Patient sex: M
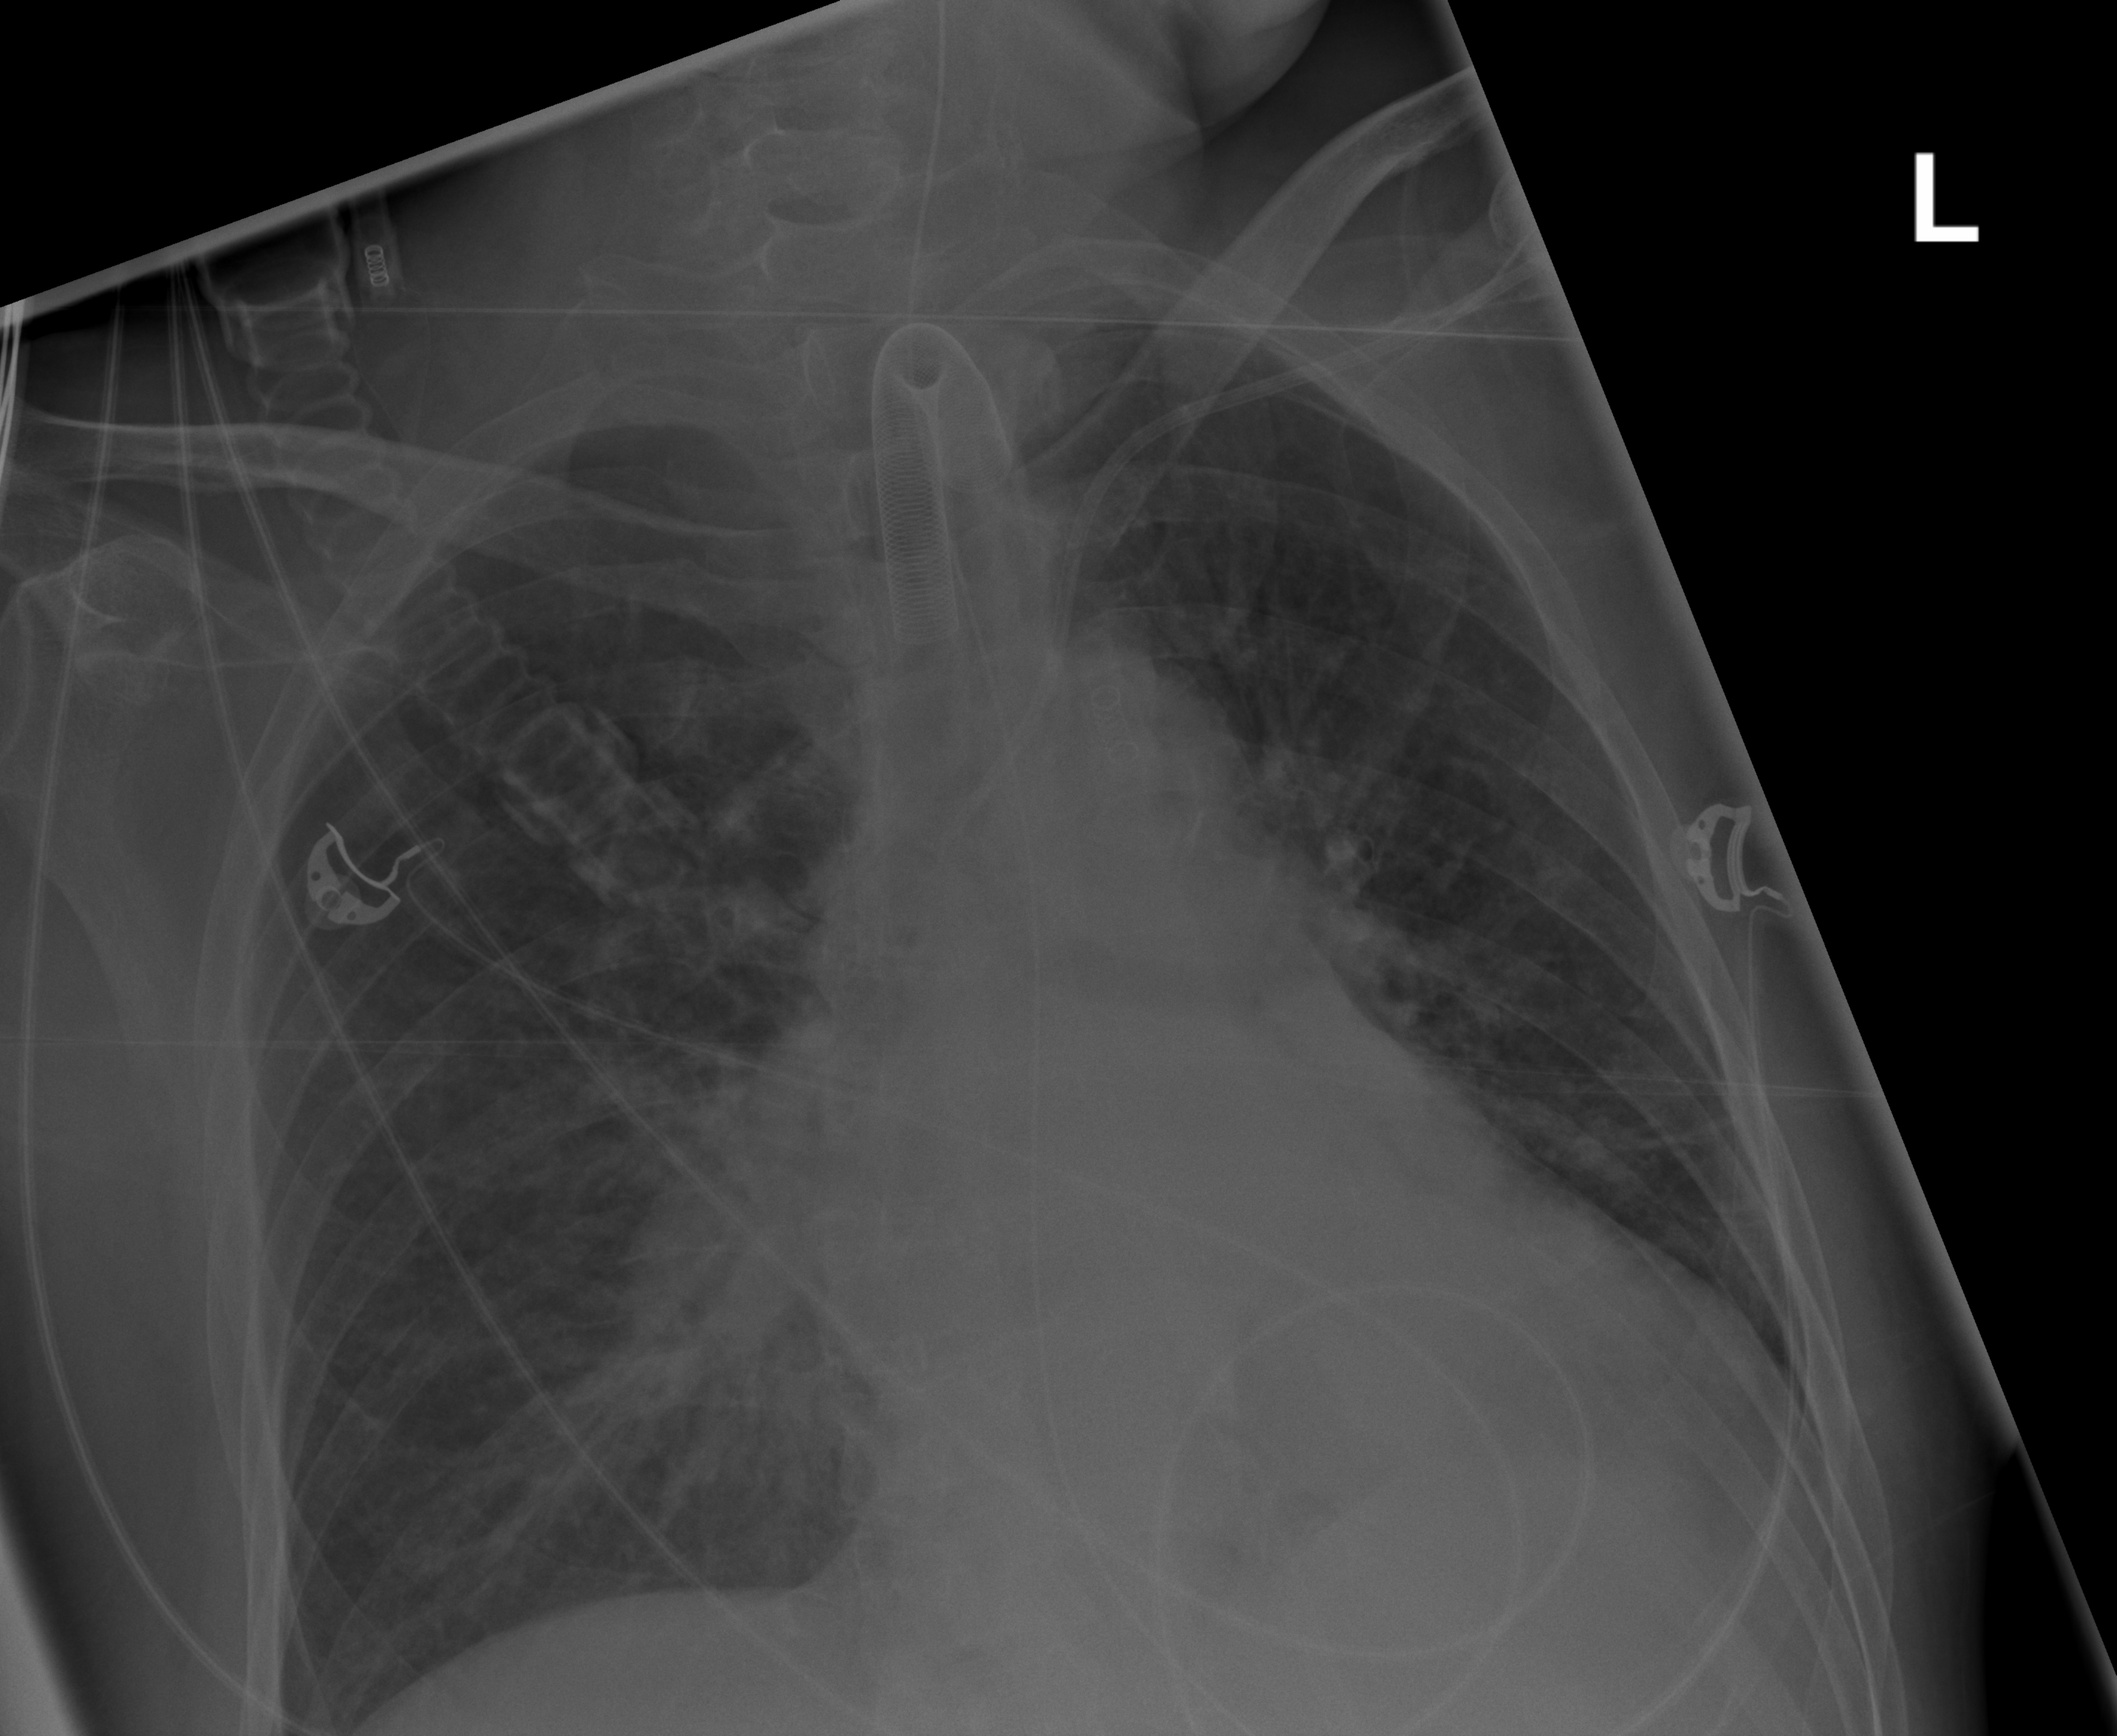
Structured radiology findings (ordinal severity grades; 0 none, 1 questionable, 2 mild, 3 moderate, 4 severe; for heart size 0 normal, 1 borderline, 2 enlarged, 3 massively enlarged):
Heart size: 2
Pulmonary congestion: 2
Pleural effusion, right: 0
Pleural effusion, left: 0
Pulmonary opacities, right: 2
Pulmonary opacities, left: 2
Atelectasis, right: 2
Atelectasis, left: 2